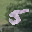
Label: 5